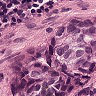
Metastatic tissue present: yes